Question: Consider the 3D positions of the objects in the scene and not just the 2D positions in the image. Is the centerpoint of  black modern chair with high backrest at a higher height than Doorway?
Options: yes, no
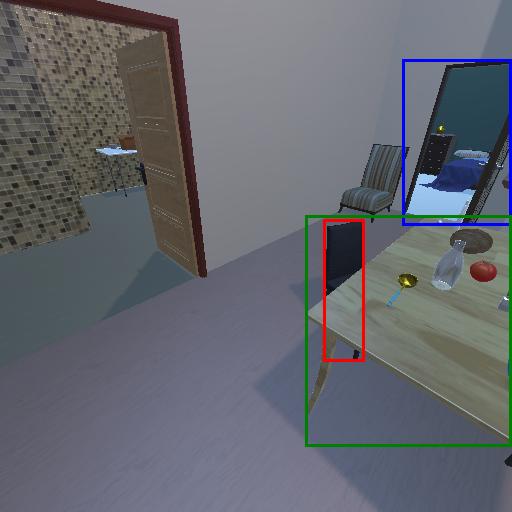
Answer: yes